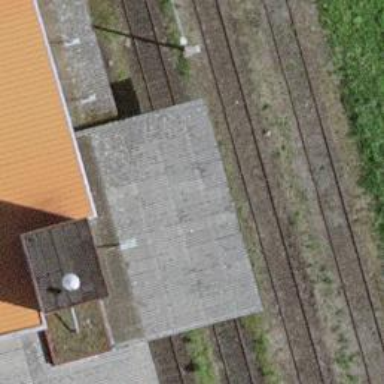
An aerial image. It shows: Abandoned spur railway.